Question: I want to build a 4-bit shift register using D FlipFlop , but I don't understand this diagram.

This code is given to me for shift register
'''
ENTITY shift4 IS
PORT ( D : IN STD_LOGIC_VECTOR(3 DOWNTO 0) ;
Enable : IN STD_LOGIC;
Sin : IN STD_LOGIC;
Clock : IN STD_LOGIC;
Q : OUT STD_LOGIC_VECTOR(3 DOWNTO 0) ) ;
END shift4 ;
'''
And I wrote this code for flip flop
'''
entity flipflop is
port ( D_in : in std_logic;
CLK : in std_logic;
CLR : in std_logic;
Q_out : out std_logic
);
end flipflop;
architecture behavior of flipflop is
begin
process(CLK)
begin
if CLR='0' then null;
elsif RISING_EDGE(CLK) then
Q_out <= D_in;
end if;
end process ;
end behavior ;
'''
What I don't get from this diagram is how am I supposed to use D and how to port map flipflop with this inputs and outputs. I tried this
'''
FF1: flipflop port map(Sin,Clock,Enable, Q(3));
FF2: flipflop port map(Sin,Clock,Enable, Q(2));
FF3: flipflop port map(Sin,Clock,Enable, Q(1));
FF4: flipflop port map(Sin,Clock,Enable, Q(0));
'''
But obviously it's not the case because I have to use the D also, but I can't find a way for using all the variables.
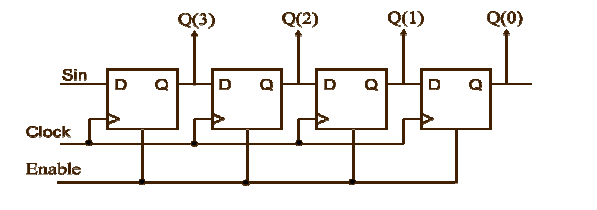
Answer: '''
FF1: flipflop port map(Sin,Clock,Enable, Q(3));
'''
This is good, it does exactly what your diagram ask.
'''
FF2: flipflop port map(Sin,Clock,Enable, Q(2));
'''
This is not good. This connects the input 'D' of 'FF2' to 'Sin', while the diagram connects it to 'Q(3)'. You could try doing something like:
'''
FF2: flipflop port map(Q(3),Clock,Enable, Q(2));
'''
But unless your tool is compatible uses VHDL-2008, it will fail (safer to assume it doesn't). This is because in VHDL you can't read an output of your entity. Instead, you have to define an internal signal, use it for all assignments, and assign 'Q' to it.
'''
architecture structural of shift4 is
signal Q_i : std_logic_vector(3 downto 0); -- _i stands for internal
begin
Q <= Q_i; -- Drive output port from the internal version
FF1: flipflop(Sin, Clock, Enable, Q_i(3));
'''